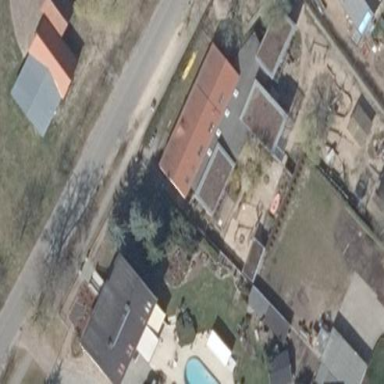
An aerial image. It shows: Kindergarten.